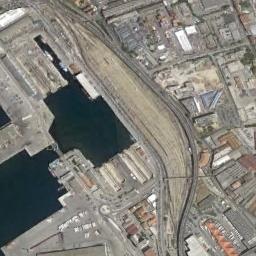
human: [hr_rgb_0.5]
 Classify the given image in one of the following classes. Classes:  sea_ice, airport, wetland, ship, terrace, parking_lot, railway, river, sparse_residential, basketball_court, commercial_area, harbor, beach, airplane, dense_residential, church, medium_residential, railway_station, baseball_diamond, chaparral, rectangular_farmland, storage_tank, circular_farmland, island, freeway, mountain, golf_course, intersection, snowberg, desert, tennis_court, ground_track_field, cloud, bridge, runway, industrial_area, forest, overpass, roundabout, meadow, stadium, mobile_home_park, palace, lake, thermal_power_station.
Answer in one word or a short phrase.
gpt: railway_station